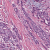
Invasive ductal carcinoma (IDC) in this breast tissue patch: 1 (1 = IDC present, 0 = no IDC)